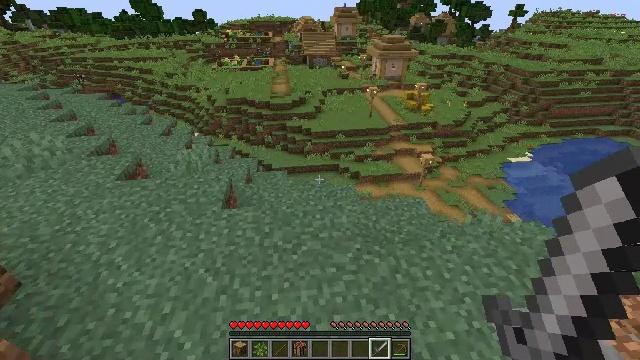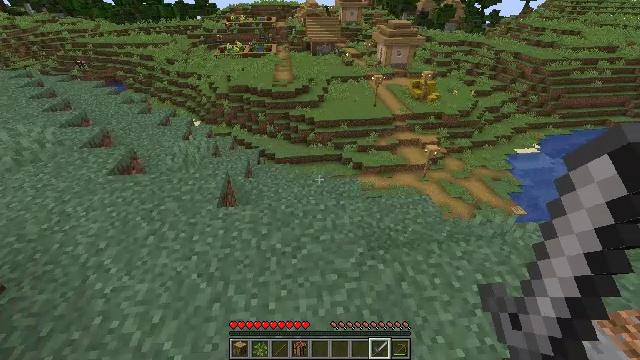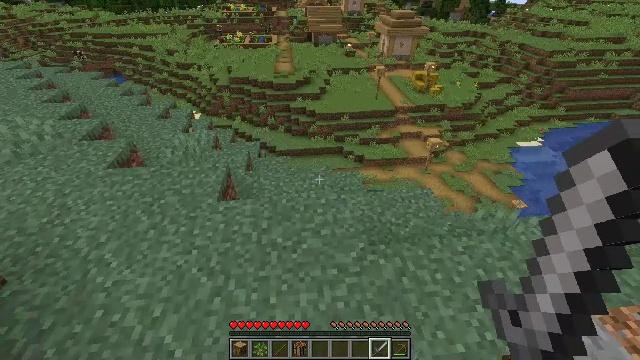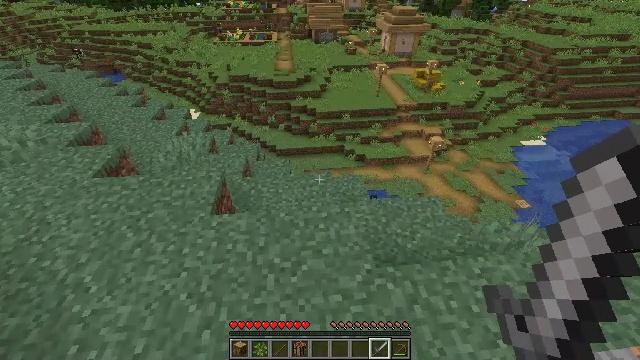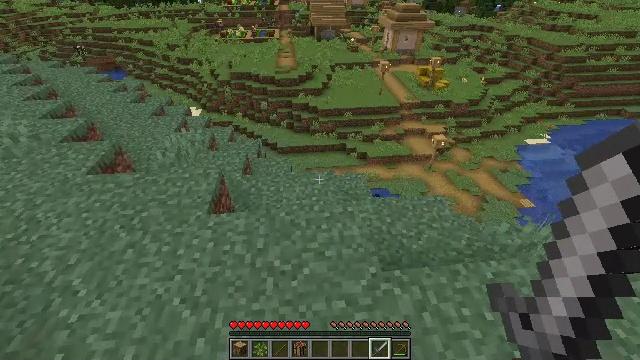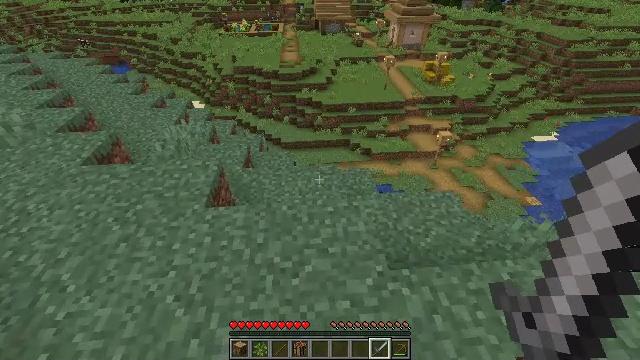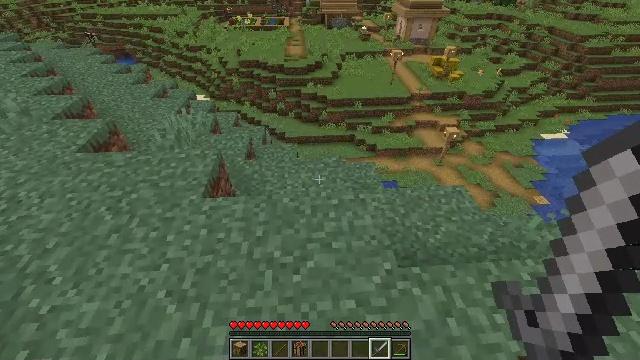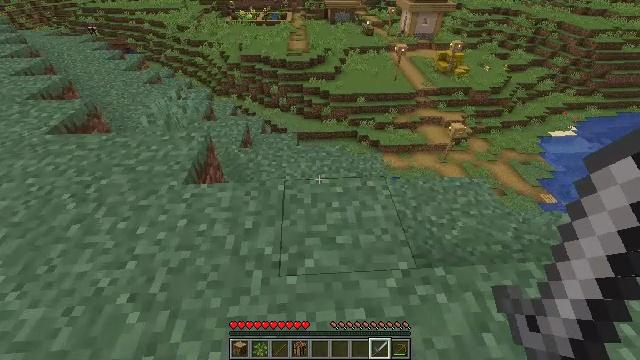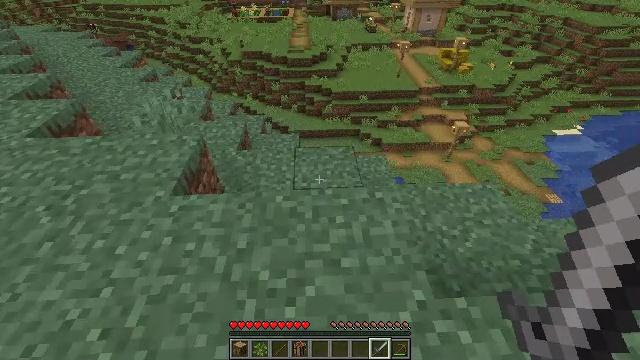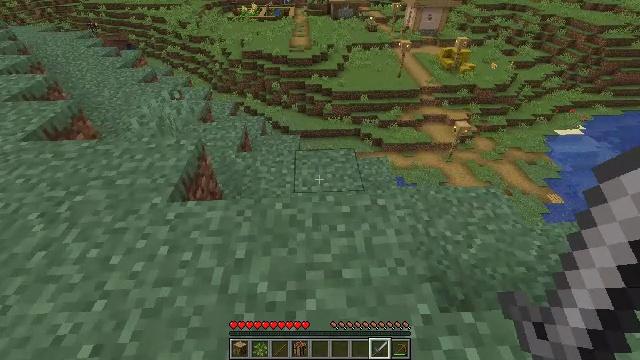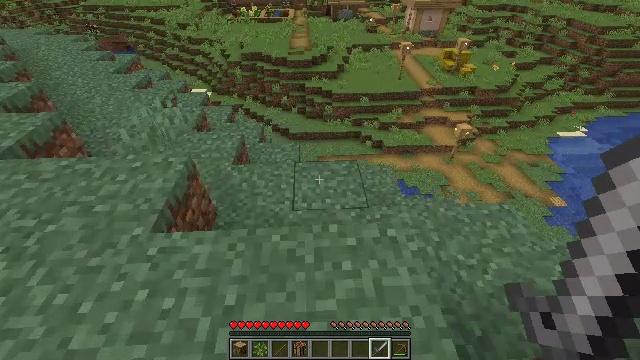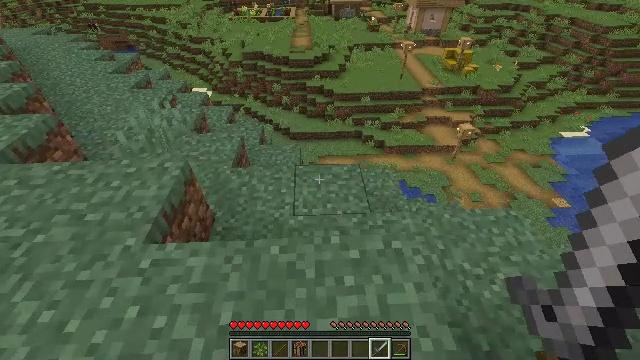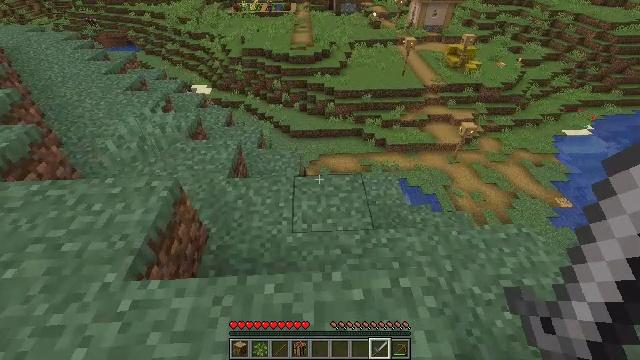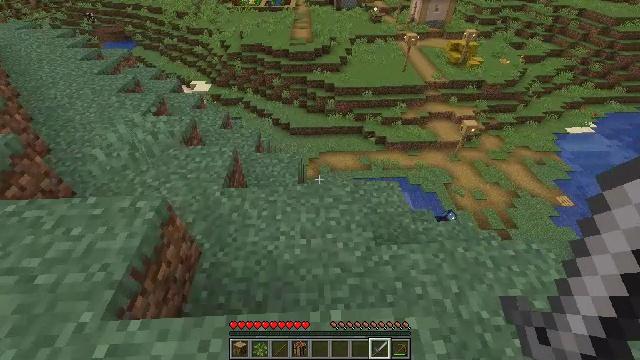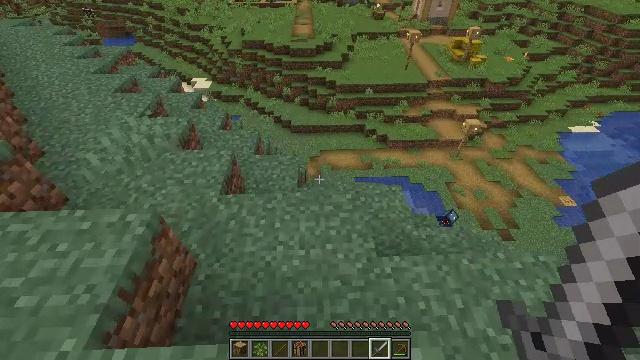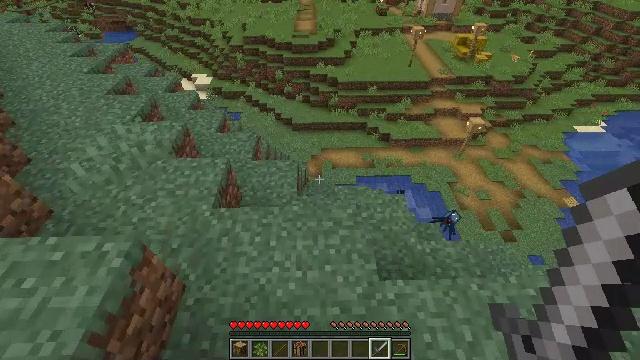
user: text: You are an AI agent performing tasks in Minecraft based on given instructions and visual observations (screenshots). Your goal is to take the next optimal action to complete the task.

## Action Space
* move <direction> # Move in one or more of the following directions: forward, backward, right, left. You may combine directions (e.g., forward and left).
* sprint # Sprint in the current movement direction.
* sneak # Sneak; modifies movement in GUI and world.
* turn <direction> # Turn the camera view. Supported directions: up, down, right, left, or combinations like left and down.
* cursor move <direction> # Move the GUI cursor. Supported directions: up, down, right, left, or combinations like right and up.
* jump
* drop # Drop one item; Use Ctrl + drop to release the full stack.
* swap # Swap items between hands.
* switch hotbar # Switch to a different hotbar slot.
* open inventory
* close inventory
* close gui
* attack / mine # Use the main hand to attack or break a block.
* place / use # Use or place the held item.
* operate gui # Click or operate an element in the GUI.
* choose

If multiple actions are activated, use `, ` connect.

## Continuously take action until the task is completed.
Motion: motion action
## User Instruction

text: Remove the yellow bed.
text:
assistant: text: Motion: move forward, turn down
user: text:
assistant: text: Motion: move forward, turn down
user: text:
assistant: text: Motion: move forward
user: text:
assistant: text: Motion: move forward
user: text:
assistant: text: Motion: move forward
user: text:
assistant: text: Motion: move forward, turn left
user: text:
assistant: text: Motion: move forward
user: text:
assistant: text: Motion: move forward
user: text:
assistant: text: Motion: move forward
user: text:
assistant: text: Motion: move forward
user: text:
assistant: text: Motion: move forward
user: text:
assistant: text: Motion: move forward
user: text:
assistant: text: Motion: move forward
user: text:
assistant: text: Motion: move forward
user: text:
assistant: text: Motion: move forward
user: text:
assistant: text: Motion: move forward
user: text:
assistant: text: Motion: move forward
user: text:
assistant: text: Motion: move forward
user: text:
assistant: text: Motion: move forward, turn left and down
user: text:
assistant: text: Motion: move forward, turn left and down
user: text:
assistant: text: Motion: move forward
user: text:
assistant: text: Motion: move forward
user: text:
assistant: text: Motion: move forward
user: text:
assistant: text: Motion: move forward
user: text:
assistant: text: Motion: move forward
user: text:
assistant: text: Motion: move forward and move right, turn right
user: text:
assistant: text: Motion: move forward and move right
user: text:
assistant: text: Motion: move forward and move right
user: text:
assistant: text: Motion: move forward
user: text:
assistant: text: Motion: move forward